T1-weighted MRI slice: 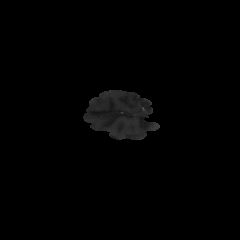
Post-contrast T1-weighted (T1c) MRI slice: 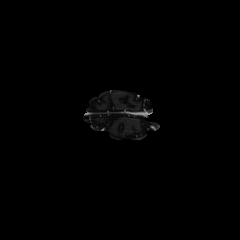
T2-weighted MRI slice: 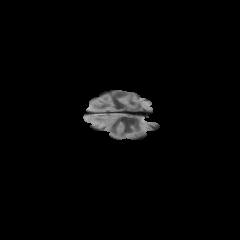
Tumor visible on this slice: no